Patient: sex M, age 50
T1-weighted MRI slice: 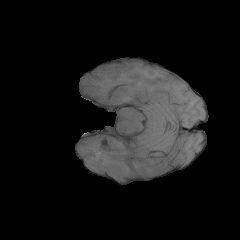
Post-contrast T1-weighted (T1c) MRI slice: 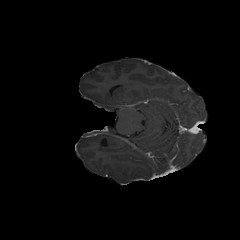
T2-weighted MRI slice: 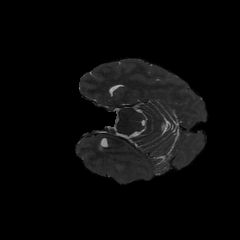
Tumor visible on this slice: yes
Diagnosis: Glioblastoma, IDH-wildtype
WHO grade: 4